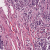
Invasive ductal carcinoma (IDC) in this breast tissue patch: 1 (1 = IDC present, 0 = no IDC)